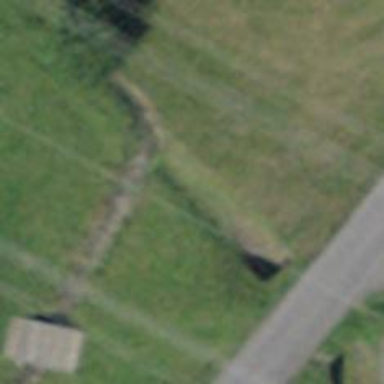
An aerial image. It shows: Culvert tunnel.